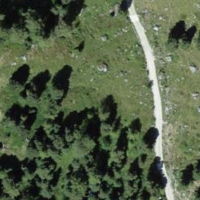
EUNIS habitat code: 26
Species observed at this site:
Nucifraga caryocatactes
Turdus viscivorus
Corvus corax
Parus major
Carduelis carduelis